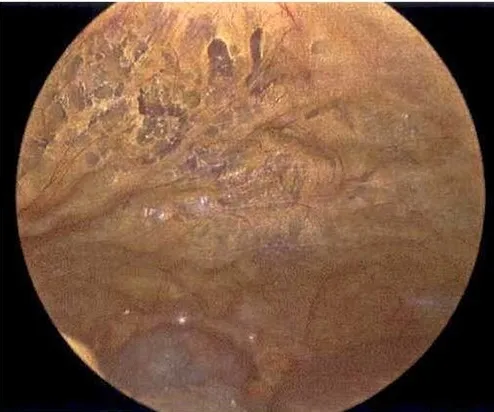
Laparoscope of the anterior abdominal wall revealing emphysematous changes within the preperitoneal space.
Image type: endoscopy (other_endoscopy)